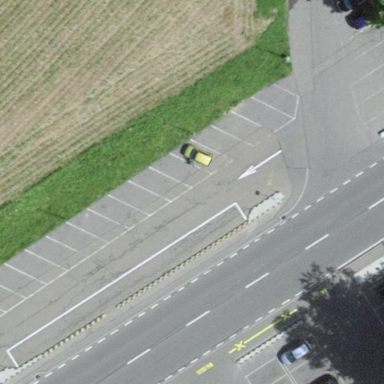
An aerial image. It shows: Parking area with surface.